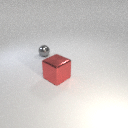
large red metal cube in front of small gray metal sphere